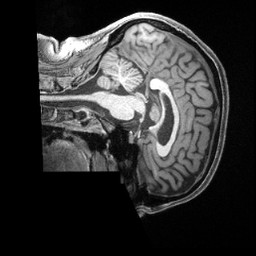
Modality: T1w
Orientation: sagittal
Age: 34
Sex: female
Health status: healthy
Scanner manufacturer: siemens
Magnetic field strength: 3 T
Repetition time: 2.4 s
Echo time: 0.00222 s